The plot shows how the frequency content of a bearing vibration signal evolves over time (STFT spectrogram). Based on the visible evidence, which condition applies: normal, inner_race, outer_race, ball?
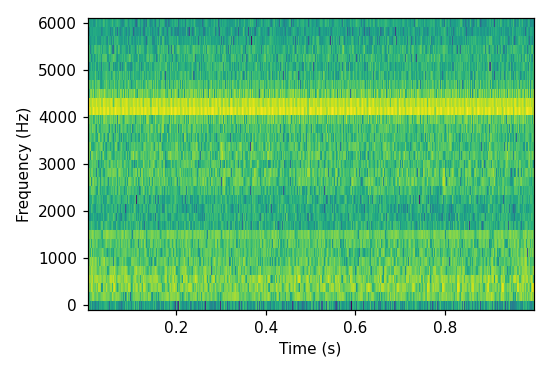
Answer: normal